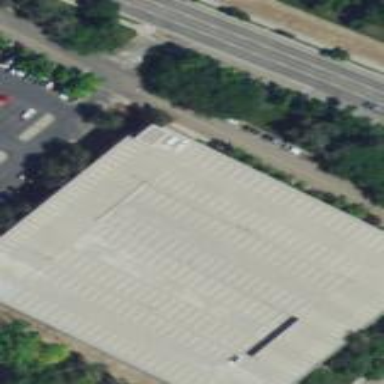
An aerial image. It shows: Multi-storey parking building.